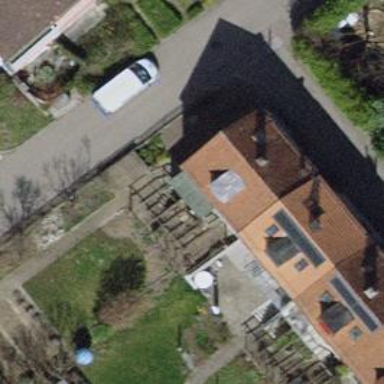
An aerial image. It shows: Gabled-roof house with tile roofing.